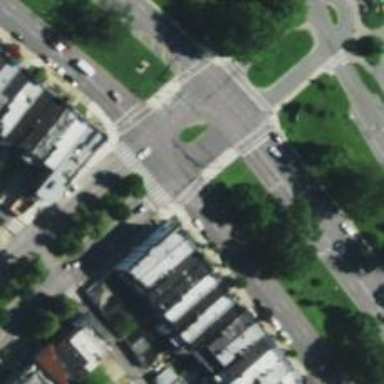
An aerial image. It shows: Asphalt footway with marked crossing lines.